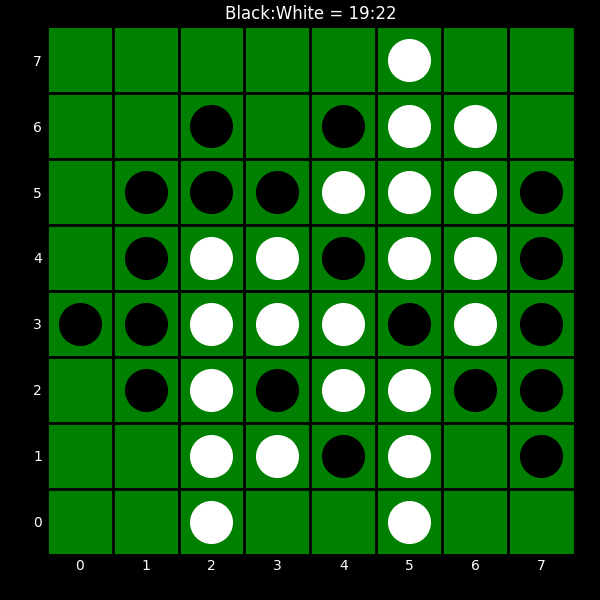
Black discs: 19
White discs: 22